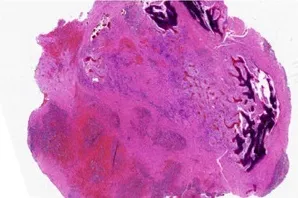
Histopathological Examination. (A) Under low-power magnification, the tumor is composed of areas with pale and deeply staining zones, with tumor cells showing invasive growth into and destruction of the bone tissue. Areas of stromal hemorrhage are visible. Hematoxylin and Eosin (H&E) stain, magnification x20.
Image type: pathology (h&e)